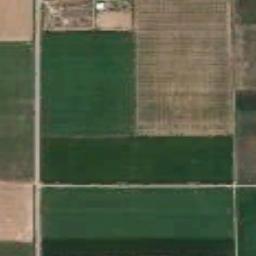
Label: rectangular_farmland